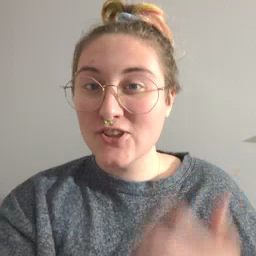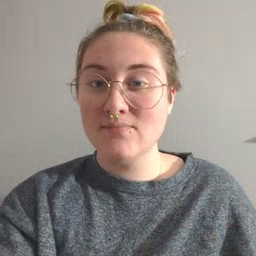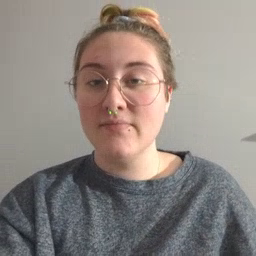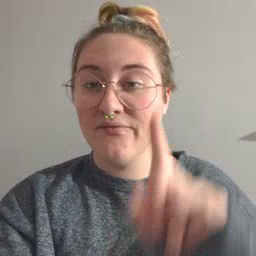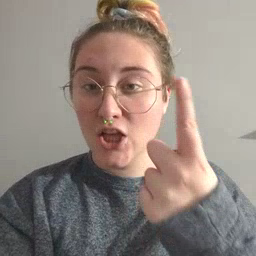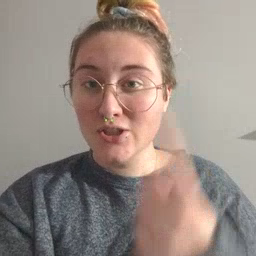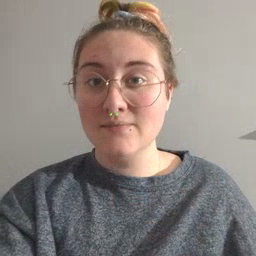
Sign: first